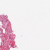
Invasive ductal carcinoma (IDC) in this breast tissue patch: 0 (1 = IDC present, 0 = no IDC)